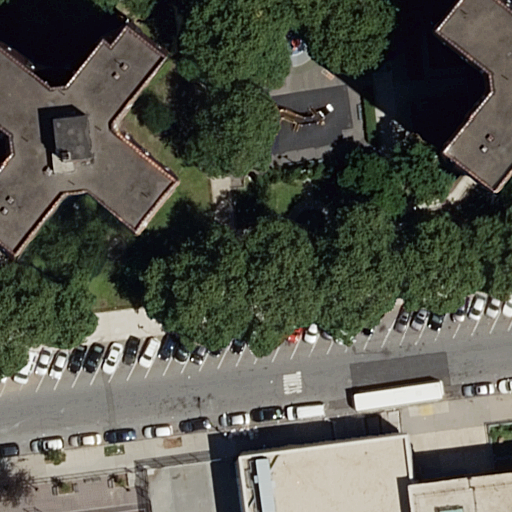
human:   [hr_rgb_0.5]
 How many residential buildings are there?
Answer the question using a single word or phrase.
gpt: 2

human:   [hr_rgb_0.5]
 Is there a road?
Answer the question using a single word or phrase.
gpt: yes

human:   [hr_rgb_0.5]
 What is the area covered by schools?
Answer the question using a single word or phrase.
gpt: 6m2

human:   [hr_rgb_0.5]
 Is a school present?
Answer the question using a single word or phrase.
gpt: yes

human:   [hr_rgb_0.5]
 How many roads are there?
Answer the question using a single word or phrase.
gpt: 1

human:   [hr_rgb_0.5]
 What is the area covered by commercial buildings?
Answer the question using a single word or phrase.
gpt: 0m2

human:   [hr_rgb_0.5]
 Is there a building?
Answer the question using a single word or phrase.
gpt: yes

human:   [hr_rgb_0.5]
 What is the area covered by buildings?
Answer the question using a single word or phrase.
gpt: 2798m2

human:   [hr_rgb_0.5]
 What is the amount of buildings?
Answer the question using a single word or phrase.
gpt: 3

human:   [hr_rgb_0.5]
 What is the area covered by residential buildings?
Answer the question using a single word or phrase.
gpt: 937m2

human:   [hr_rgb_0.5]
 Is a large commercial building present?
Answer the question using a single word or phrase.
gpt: no

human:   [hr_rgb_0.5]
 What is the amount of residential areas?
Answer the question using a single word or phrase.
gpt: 1

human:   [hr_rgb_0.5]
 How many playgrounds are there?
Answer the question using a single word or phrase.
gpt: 1

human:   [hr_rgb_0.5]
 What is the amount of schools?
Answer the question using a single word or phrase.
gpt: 1

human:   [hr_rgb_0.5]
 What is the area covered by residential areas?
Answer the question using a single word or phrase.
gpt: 9839m2

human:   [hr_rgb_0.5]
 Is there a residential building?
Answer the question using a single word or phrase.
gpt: yes

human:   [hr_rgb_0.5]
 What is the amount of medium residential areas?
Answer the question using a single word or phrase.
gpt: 0

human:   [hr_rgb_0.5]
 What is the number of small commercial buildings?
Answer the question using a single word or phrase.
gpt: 0

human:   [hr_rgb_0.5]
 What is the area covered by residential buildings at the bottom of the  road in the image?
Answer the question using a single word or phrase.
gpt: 0m2

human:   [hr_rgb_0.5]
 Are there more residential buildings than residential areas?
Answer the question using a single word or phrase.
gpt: yes

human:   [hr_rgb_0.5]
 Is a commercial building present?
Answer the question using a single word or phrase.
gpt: no

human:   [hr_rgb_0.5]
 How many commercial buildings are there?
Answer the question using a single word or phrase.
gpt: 0

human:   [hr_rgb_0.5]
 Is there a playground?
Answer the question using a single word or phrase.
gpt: yes

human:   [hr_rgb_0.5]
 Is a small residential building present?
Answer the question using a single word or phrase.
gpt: yes

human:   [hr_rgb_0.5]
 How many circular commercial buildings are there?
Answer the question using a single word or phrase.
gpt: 0

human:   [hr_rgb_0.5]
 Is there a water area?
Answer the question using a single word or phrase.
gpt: no

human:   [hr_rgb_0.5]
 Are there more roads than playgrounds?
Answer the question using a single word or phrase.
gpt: no

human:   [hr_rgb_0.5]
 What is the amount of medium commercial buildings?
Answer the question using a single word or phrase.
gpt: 0

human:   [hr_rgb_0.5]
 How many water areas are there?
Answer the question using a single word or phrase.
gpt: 0

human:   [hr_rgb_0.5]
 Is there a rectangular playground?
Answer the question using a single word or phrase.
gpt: yes

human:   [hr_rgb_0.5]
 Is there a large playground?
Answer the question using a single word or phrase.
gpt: yes

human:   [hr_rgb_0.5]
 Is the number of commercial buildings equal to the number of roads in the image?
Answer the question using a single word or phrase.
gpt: no

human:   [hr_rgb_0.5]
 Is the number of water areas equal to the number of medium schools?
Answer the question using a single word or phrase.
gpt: yes

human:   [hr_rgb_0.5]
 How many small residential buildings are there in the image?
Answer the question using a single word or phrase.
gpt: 1

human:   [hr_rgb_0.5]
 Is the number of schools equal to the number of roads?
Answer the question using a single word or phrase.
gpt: yes

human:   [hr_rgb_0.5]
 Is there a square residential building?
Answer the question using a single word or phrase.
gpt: no

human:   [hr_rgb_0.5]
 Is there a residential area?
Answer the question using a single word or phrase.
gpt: yes

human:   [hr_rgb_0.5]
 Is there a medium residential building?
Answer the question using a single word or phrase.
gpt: no

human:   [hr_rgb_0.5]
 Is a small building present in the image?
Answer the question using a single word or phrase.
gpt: yes

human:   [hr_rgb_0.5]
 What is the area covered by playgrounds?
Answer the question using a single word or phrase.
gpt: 1475m2

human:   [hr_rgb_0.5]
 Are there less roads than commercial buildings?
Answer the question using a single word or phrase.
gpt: no

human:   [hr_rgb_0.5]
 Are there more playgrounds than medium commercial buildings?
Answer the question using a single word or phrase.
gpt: yes

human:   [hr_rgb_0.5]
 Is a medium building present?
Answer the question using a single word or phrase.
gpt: no

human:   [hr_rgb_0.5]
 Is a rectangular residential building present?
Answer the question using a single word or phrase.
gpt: yes

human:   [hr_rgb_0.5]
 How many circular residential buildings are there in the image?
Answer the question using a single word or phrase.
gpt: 0

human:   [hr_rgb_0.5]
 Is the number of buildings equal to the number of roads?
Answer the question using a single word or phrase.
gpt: no

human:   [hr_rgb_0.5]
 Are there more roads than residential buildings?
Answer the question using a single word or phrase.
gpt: no

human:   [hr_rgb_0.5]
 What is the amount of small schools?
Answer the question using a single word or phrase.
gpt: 1

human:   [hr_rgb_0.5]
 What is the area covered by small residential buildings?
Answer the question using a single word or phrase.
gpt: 14m2

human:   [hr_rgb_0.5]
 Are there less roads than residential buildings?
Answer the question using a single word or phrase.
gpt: yes

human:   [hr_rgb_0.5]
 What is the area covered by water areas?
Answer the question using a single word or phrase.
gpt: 0m2

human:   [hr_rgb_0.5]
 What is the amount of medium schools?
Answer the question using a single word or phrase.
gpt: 0

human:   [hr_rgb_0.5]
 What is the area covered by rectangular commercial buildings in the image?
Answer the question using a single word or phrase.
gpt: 0m2

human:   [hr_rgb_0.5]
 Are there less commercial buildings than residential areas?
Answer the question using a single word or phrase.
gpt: yes

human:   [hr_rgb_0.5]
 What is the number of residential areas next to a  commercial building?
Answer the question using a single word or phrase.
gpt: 0

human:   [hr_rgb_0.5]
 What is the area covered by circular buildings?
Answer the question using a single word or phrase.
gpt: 0m2

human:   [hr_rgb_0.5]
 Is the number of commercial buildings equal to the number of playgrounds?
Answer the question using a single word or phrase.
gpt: no

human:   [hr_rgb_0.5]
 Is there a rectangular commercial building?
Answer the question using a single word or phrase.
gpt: no

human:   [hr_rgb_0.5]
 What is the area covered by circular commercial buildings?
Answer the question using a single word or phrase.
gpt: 0m2

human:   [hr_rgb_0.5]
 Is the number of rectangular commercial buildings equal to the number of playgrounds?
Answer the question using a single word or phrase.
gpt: no

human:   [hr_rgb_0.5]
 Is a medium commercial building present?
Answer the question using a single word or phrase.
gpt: no

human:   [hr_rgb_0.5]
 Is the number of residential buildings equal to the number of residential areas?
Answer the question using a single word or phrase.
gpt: no

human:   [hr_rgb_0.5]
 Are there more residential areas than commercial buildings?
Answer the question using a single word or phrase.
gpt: yes

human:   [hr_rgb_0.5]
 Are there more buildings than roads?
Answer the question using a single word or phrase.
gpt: yes